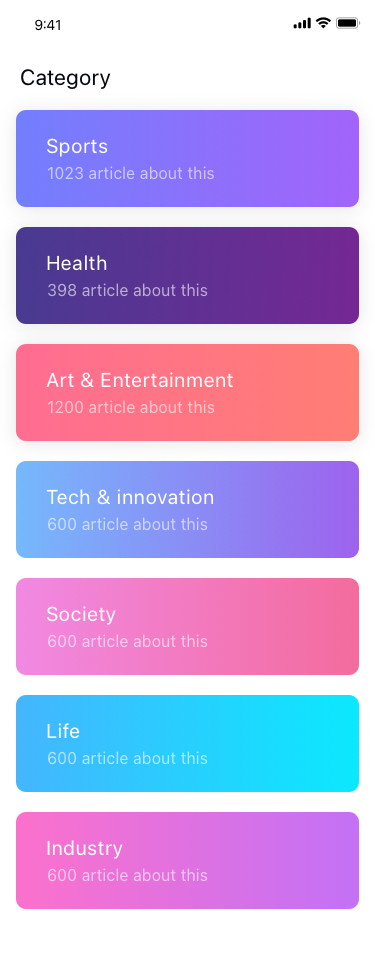
Text in this UI design:
Sports
1023 article about this
Health
398 article about this
Art & Entertainment
1200 article about this
Tech & innovation
600 article about this
Society
600 article about this
Life
600 article about this
Industry
600 article about this
Category